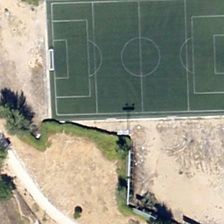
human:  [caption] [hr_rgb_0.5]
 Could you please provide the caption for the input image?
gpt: a playground is near some green trees and a road .

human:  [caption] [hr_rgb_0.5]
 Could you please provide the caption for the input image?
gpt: a playground is near some green trees and a road .

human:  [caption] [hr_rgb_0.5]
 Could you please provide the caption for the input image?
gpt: a playground is near some green trees and a road .

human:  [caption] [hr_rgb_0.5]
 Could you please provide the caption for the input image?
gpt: a playground is near some green trees and a road .

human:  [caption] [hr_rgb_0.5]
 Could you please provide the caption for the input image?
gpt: a playground is near some green trees and a road .